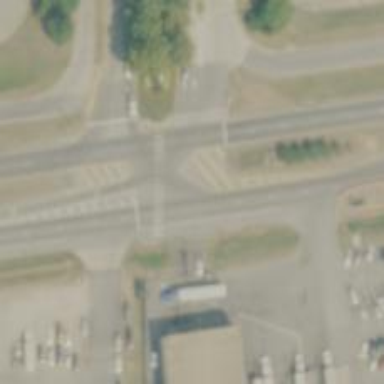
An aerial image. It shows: Secondary link road with asphalt surface.